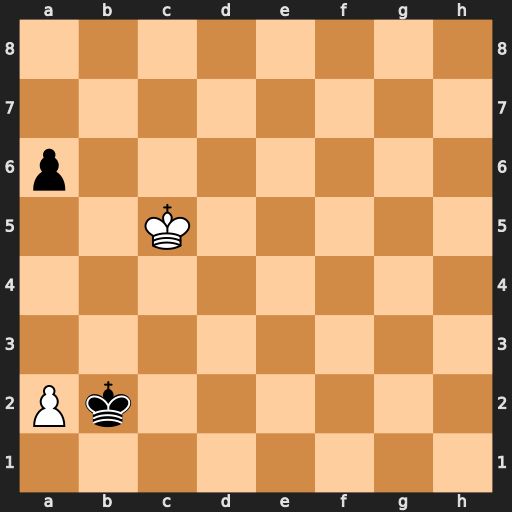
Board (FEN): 8/8/p7/2K5/8/8/Pk6/8
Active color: w
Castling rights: -
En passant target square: -
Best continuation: a4 Kc3 a5 Kb3 Kb6 Kb4 Kxa6